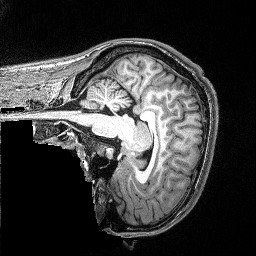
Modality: T1w
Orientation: sagittal
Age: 22
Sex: male
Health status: ill
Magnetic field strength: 3 T
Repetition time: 2.53 s
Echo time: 0.00331 s